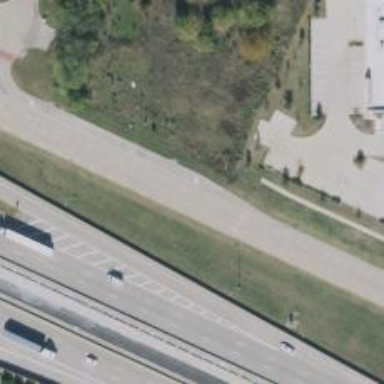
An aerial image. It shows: Secondary road with frontage road alongside.